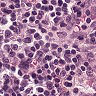
Metastatic tissue present: no